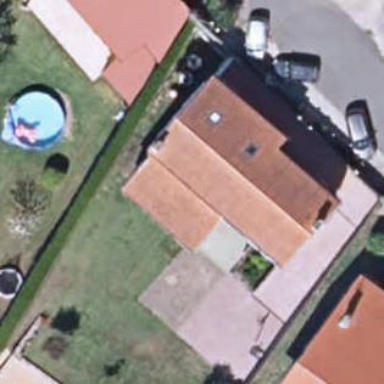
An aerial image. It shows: Simple and straightforward house.